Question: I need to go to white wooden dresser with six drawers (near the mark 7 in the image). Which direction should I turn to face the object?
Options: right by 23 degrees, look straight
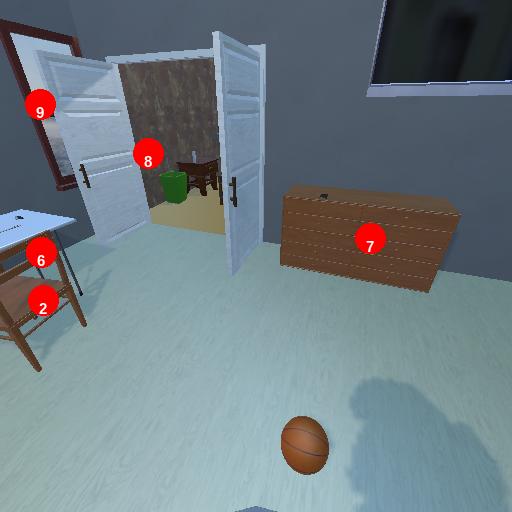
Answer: right by 23 degrees